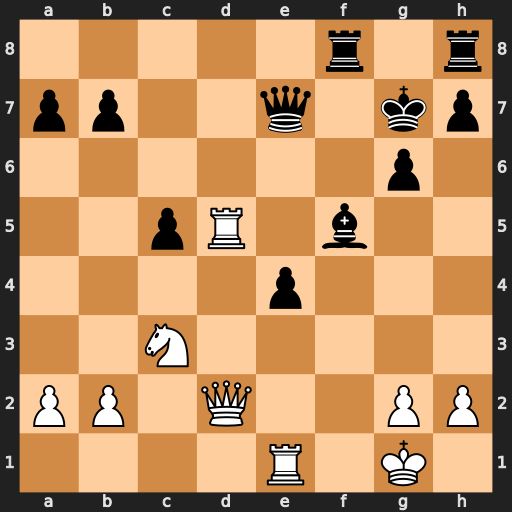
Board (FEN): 5r1r/pp2q1kp/6p1/2pR1b2/4p3/2N5/PP1Q2PP/4R1K1
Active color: w
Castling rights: -
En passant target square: -
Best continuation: Nxe4 Bxe4 Rd7 Qxd7 Qxd7+